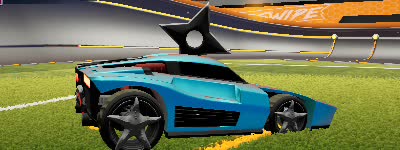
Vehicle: breakout